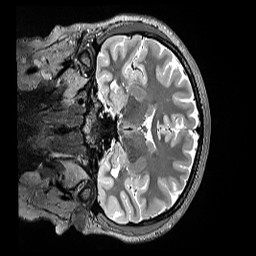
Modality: T2w
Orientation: coronal
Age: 26
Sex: female
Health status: ill
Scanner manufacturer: siemens
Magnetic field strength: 3 T
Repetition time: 3.2 s
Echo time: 0.564 s